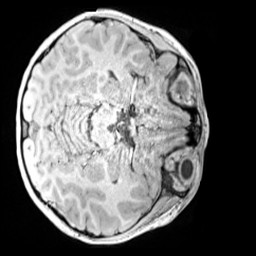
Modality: MP2RAGE
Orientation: axial
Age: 9
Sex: female
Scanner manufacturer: siemens
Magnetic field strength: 3 T
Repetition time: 4 s
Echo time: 0.00299 s